Field crop: maize
Growth stage: 2
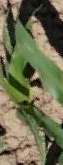
Species: maize